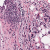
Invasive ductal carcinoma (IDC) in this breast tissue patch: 1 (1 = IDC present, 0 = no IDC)